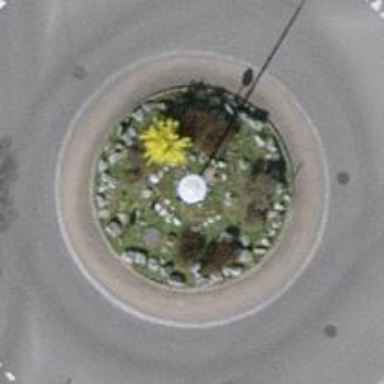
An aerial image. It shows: Secondary road leading to roundabout.